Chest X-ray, PA view. Patient: 53 years old, sex M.
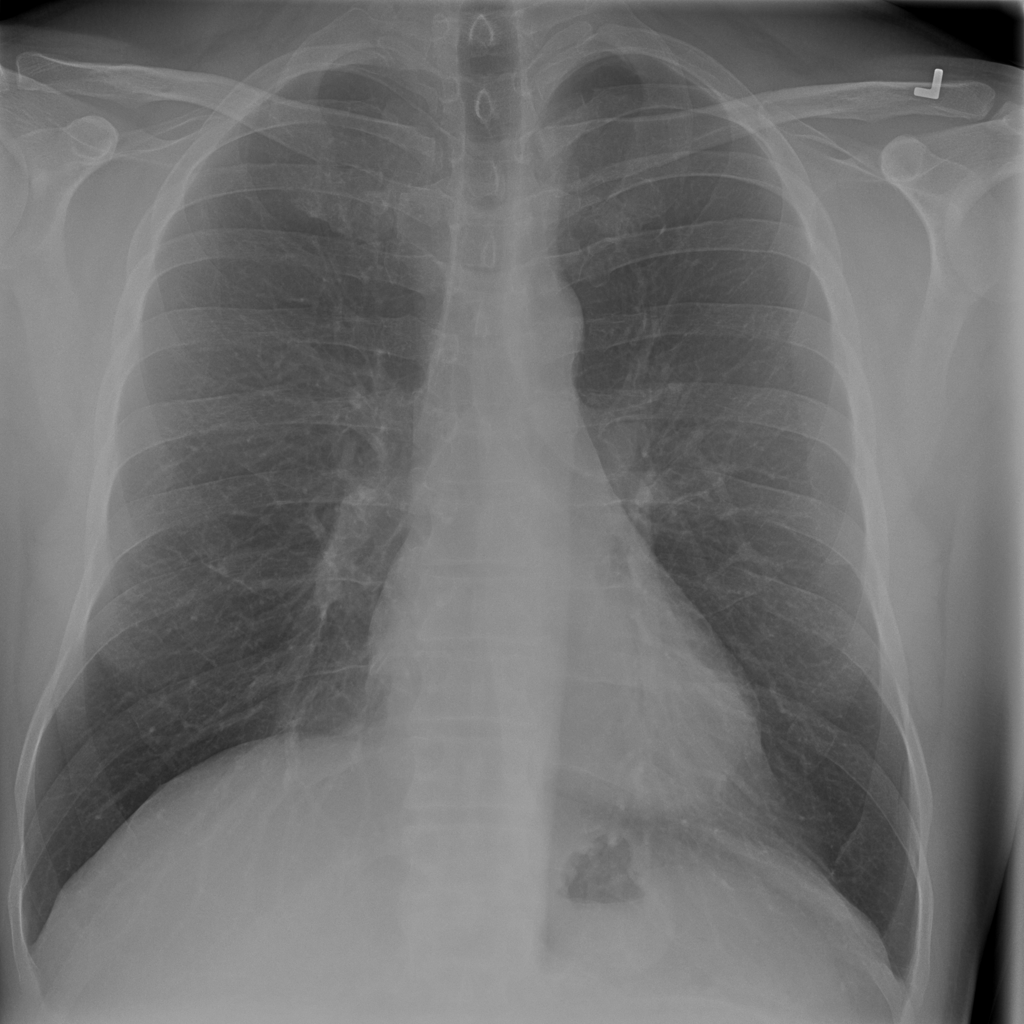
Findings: Atelectasis, Fibrosis